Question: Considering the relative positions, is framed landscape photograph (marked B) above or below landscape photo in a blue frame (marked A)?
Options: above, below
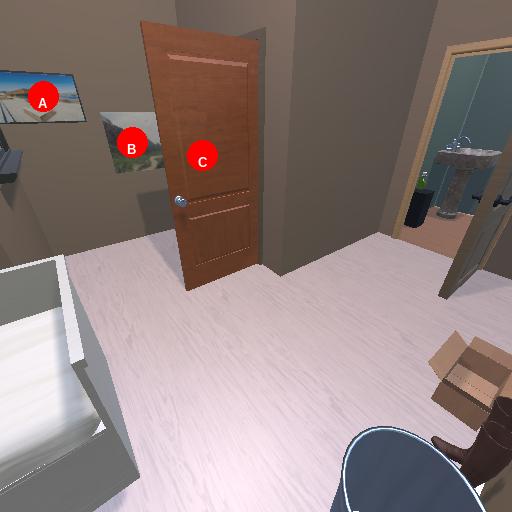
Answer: above